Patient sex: M
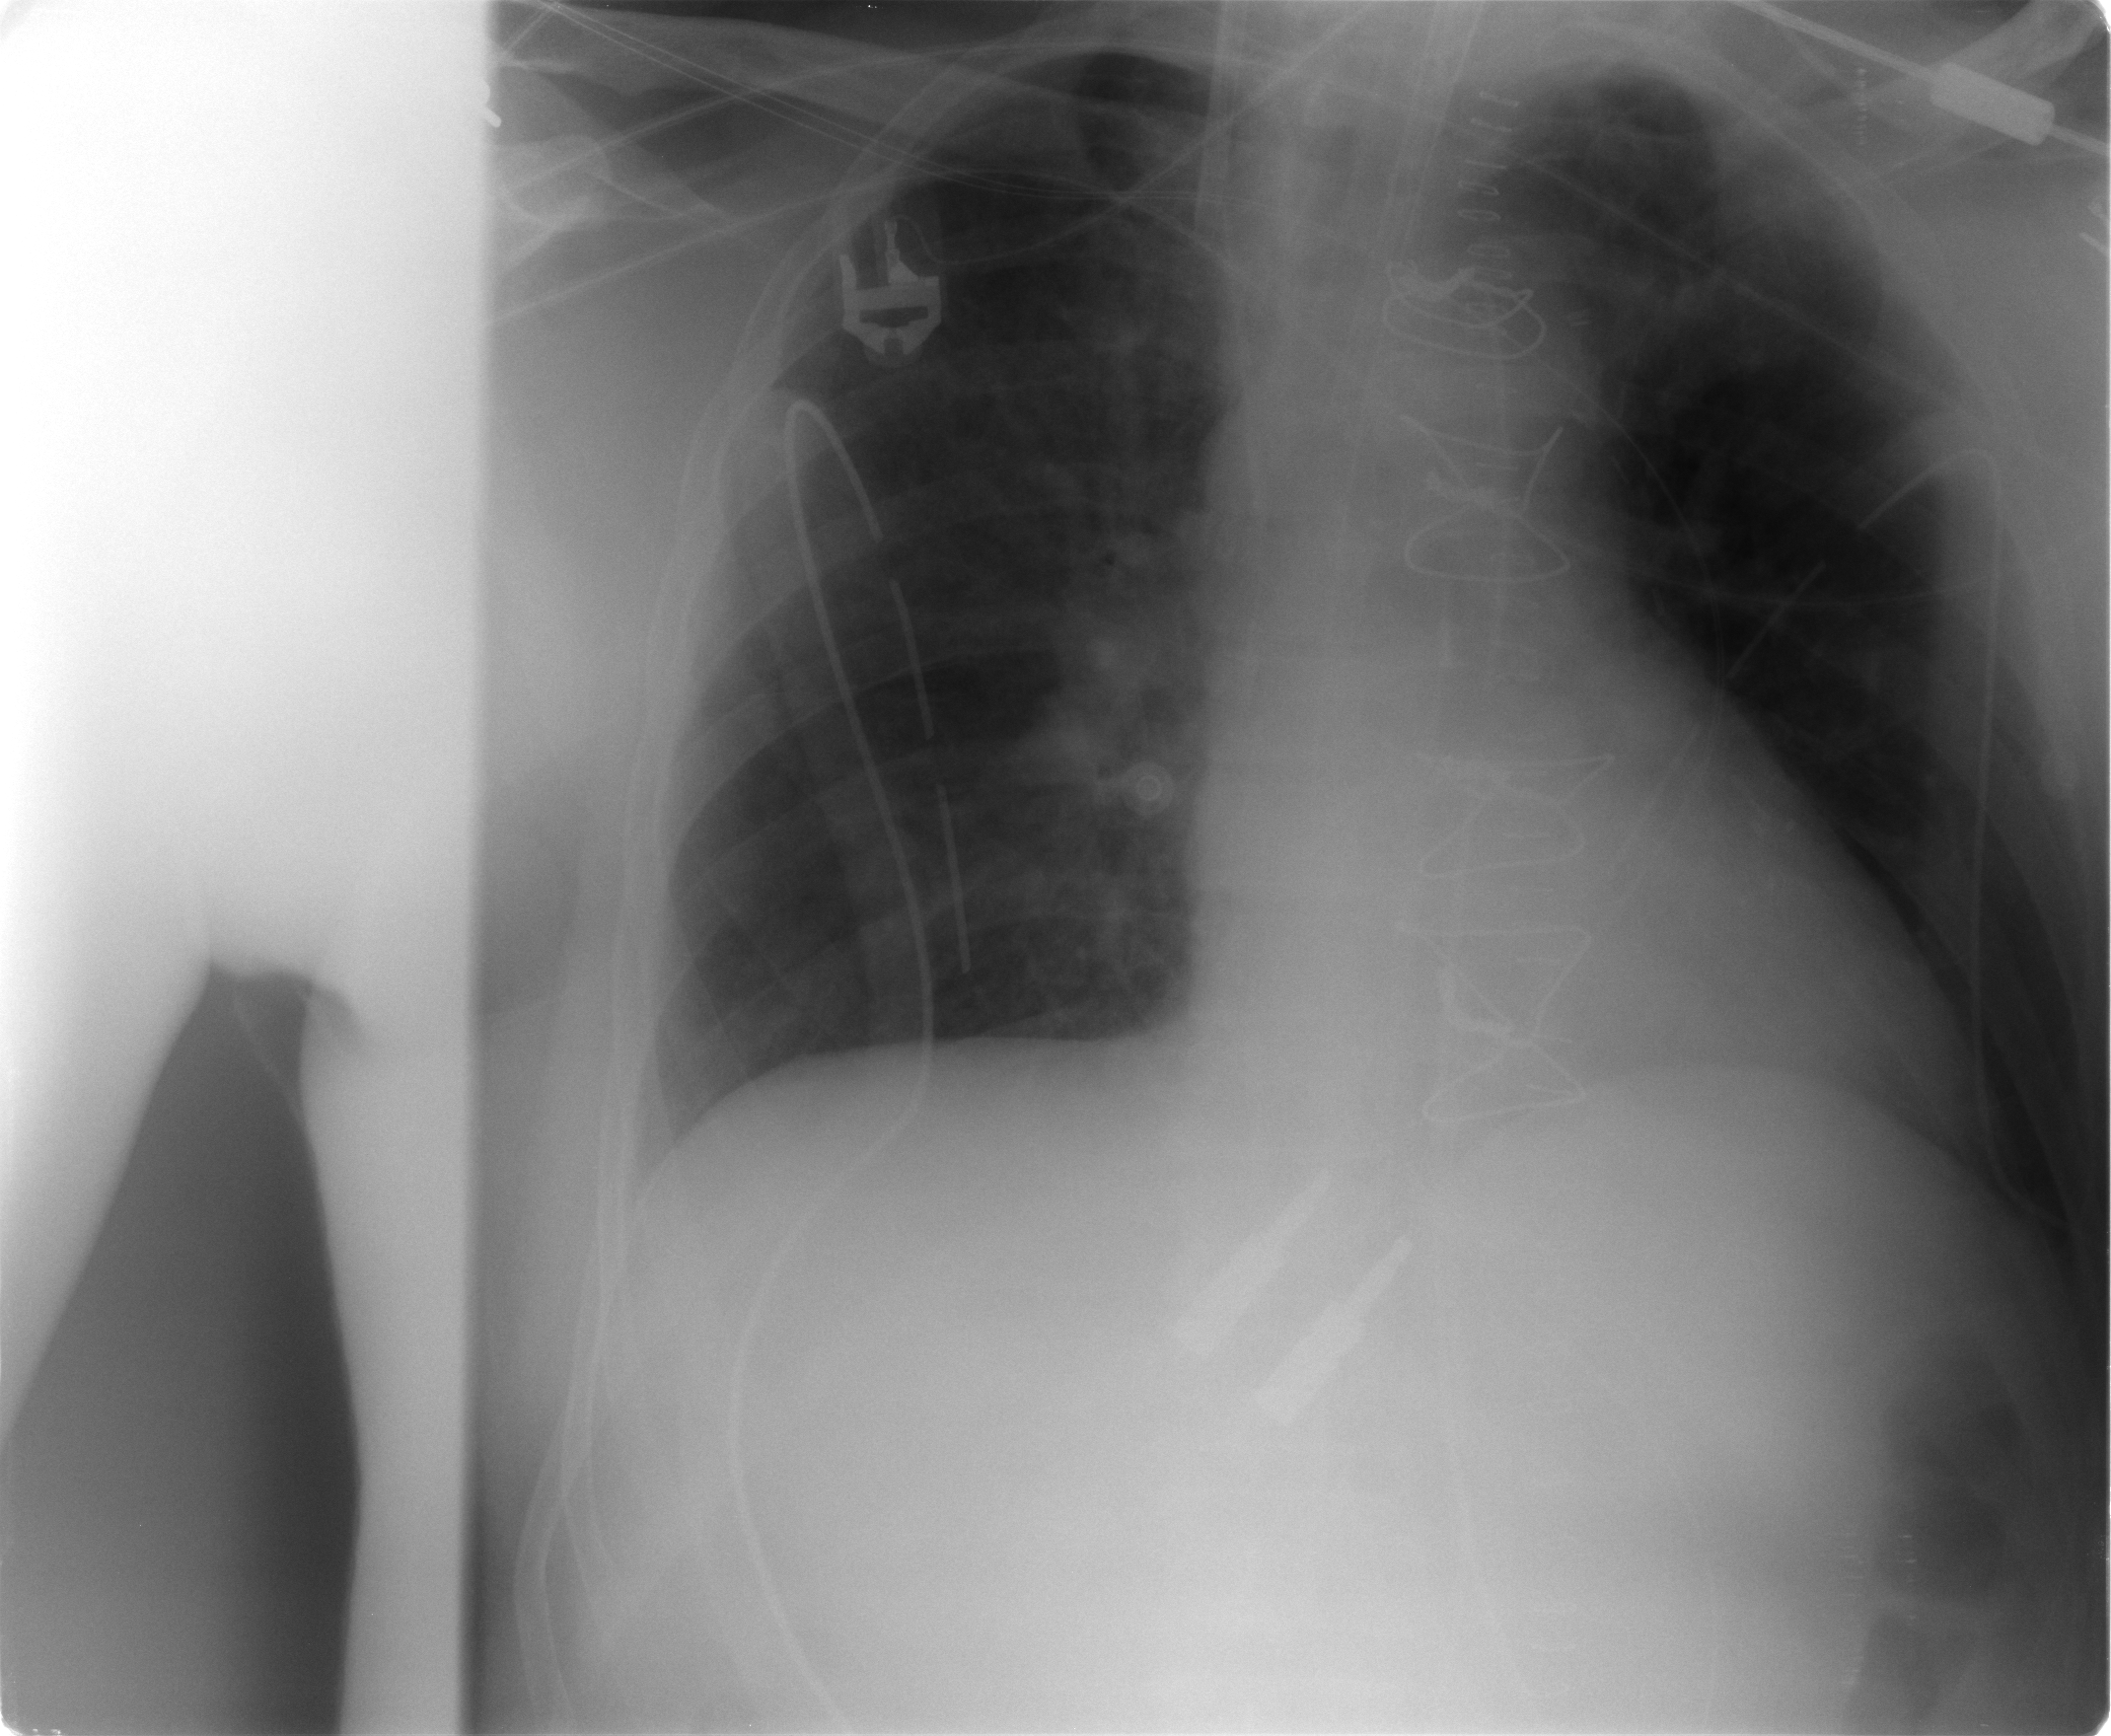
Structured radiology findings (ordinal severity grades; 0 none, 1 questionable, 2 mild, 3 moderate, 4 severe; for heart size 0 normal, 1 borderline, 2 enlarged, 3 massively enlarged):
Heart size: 0
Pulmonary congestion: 1
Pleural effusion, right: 0
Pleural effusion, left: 0
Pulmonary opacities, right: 0
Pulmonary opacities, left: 0
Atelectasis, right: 1
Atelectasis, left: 0